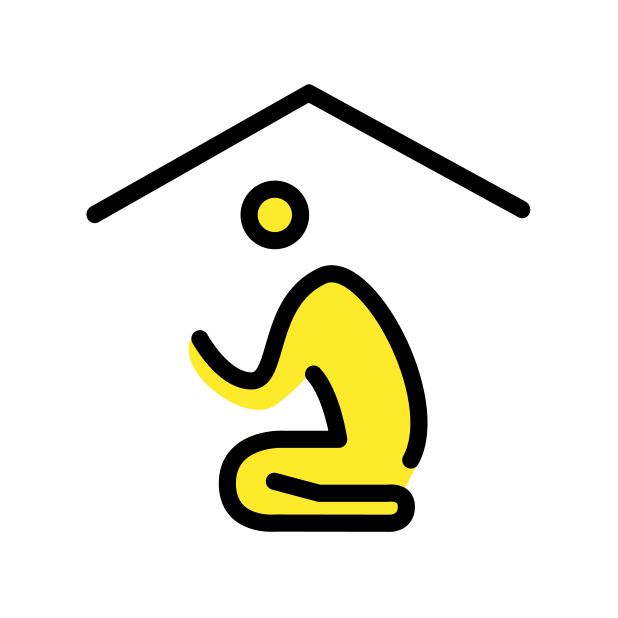
Emoji: 🛐
Name: place of worship
Unicode: 0x1f6d0